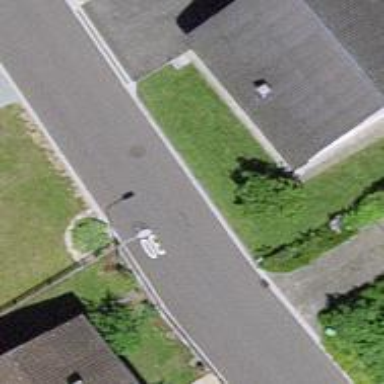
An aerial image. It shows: Paved residential road.